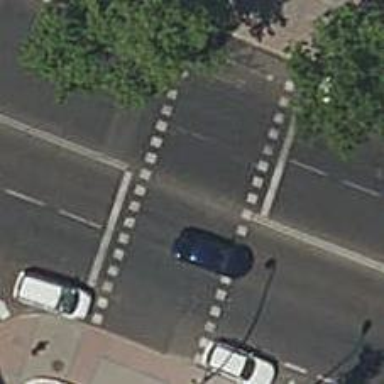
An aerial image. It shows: Road crossing with traffic signals.